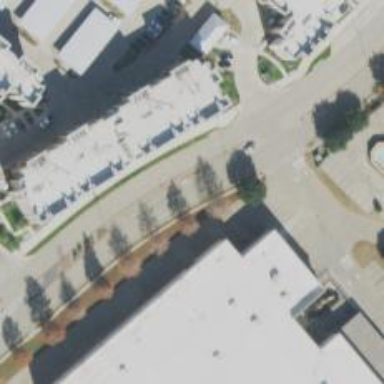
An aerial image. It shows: Tertiary road with separate sidewalk.